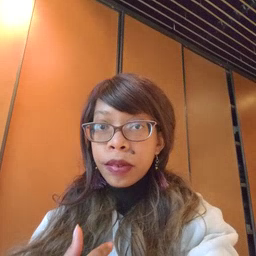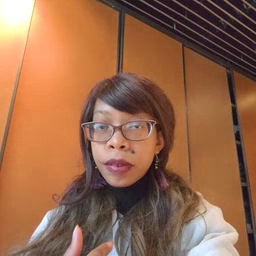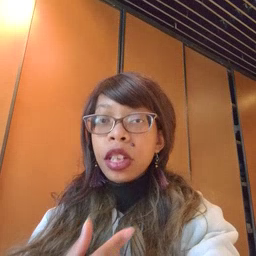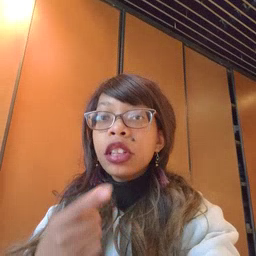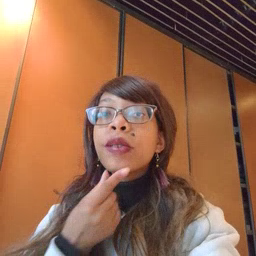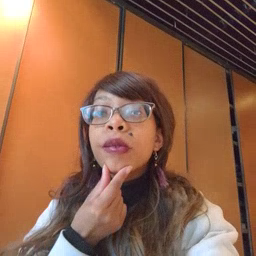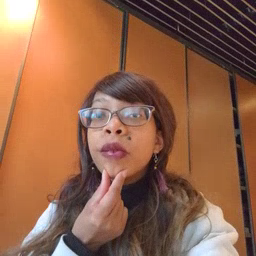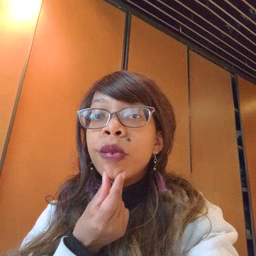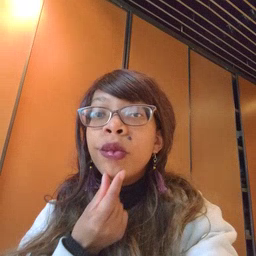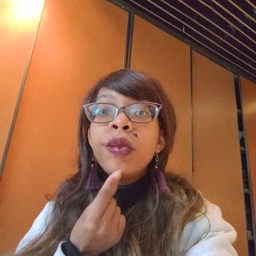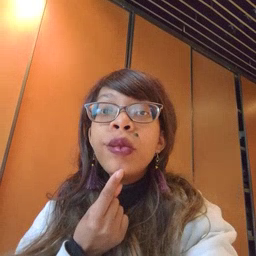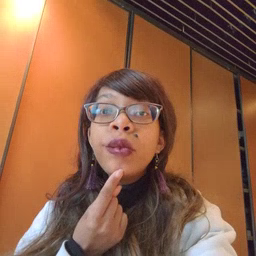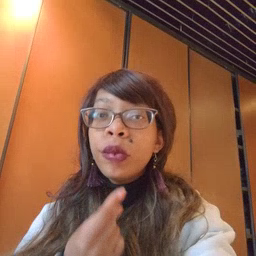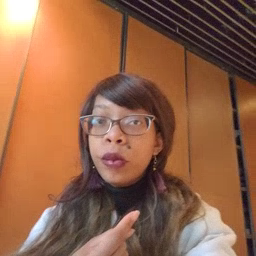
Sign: chin